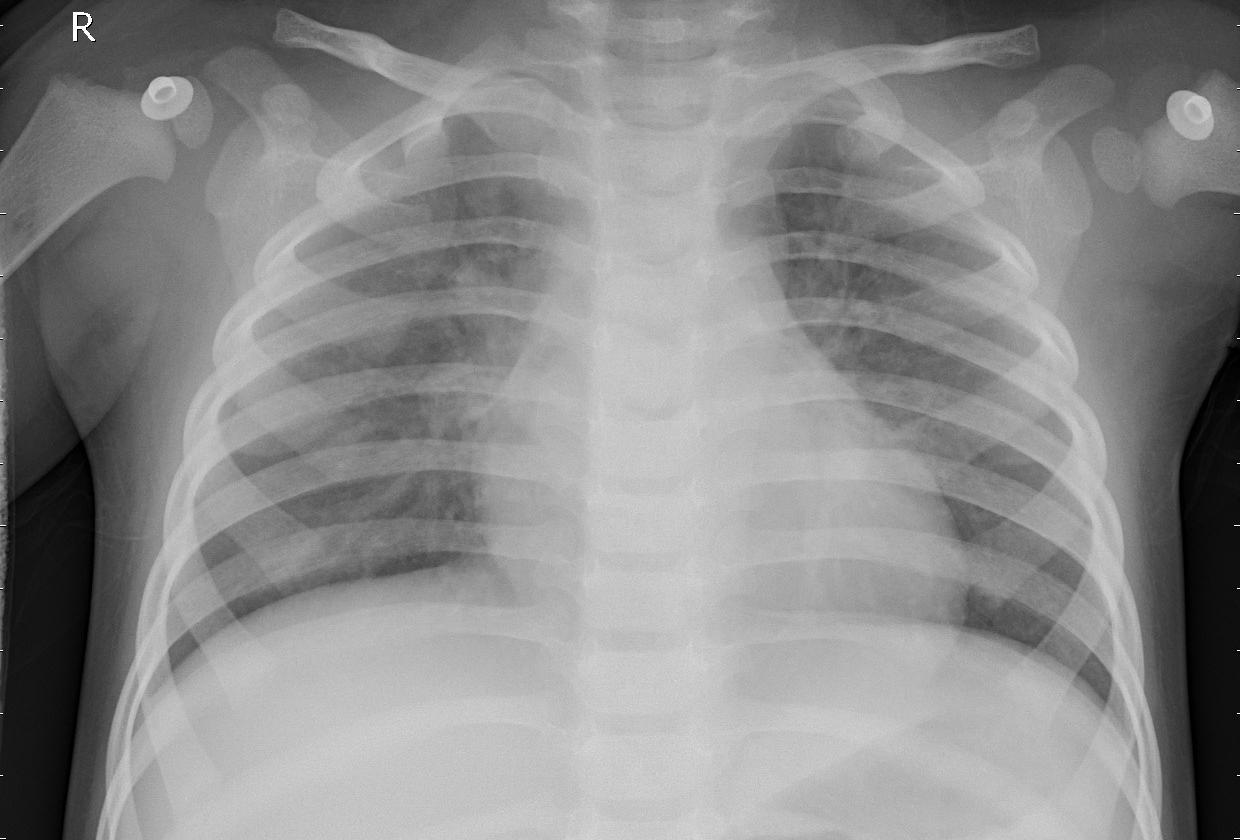
Diagnosis: PNEUMONIA